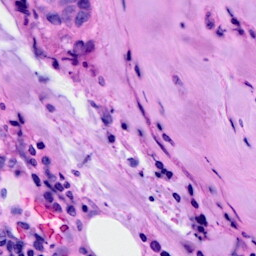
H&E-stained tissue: Breast